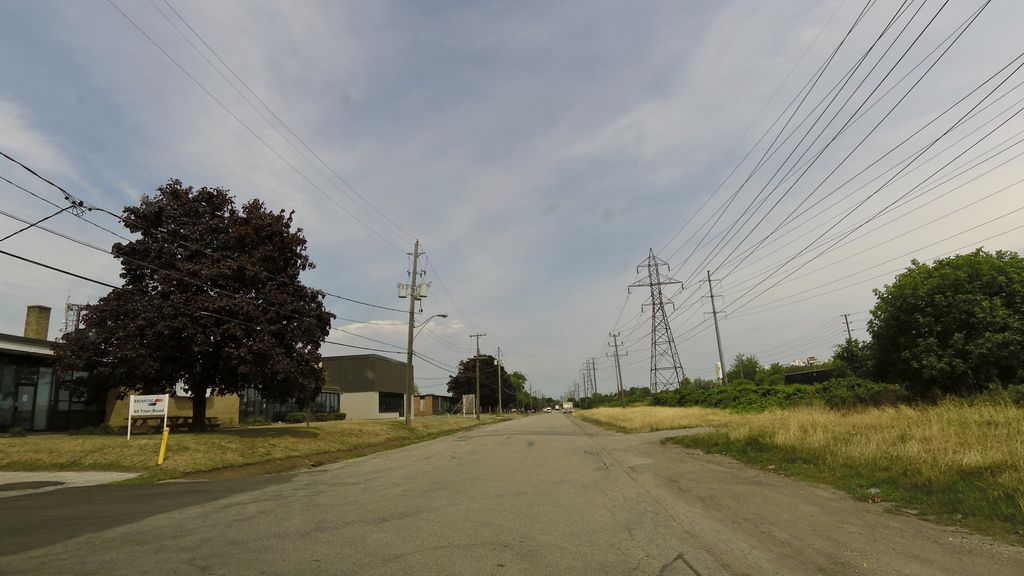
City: toronto